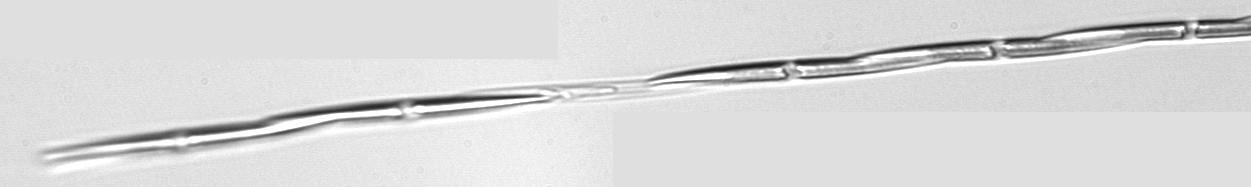
Label: Pseudo-nitzschia